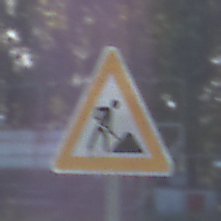
Verkehrszeichen: Arbeitsstelle
Umgebung: Outdoor, Suburban
Tageszeit: MorningAfternoon
Wetter: PartlyCloudy
Licht: Natural
Jahreszeit: NotSpecified
Kontrast: HighContrast